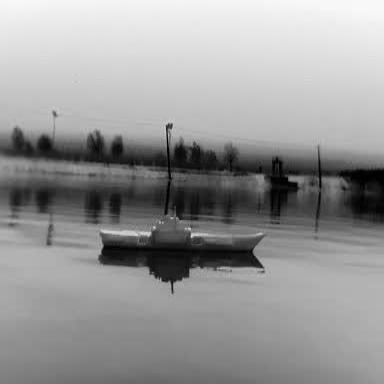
There is a warship in the infrared image.